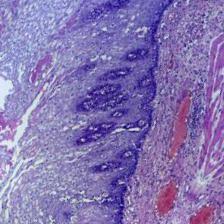
Diagnosis: Normal